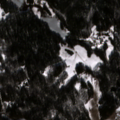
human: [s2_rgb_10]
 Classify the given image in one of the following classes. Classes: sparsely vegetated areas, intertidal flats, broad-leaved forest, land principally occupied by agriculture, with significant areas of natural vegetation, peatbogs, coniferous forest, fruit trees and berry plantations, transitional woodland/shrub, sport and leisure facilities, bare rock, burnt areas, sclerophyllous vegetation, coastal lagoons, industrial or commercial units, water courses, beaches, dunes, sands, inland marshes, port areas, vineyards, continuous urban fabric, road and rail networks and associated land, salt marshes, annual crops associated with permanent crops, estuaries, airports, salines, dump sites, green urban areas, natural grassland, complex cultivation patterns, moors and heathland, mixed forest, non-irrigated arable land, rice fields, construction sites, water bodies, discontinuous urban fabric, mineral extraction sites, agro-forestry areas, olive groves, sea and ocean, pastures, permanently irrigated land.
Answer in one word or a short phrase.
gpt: land principally occupied by agriculture, with significant areas of natural vegetation, coniferous forest, mixed forest, water bodies